Question: Below is an image of a 'ListView' row that is too short. I've tried too many combinations and yield my frustration to StackOverflow.

How can I fix this and show the whole row? Here is the XML for the item.
'''
<?xml version="1.0" encoding="utf-8"?>
<LinearLayout xmlns:android="http://schemas.android.com/apk/res/android"
android:layout_width="match_parent"
android:layout_height="fill_parent"
android:weightSum="1">
<LinearLayout android:id="@+id/item_left"
android:layout_width="wrap_content"
android:layout_height="fill_parent"
android:paddingRight="2dp"
android:paddingLeft="2dp"
android:background="@drawable/item_left"
android:layout_gravity="fill_vertical">
<TextView
android:id="@+id/status_day"
android:layout_gravity="center_vertical"
android:layout_width="40dp"
android:layout_height="wrap_content"
android:textColor="@color/item_left_text"
android:textSize="25sp"/>
</LinearLayout>
<LinearLayout
android:layout_width="match_parent"
android:layout_height="match_parent"
android:orientation="vertical"
android:paddingLeft="2dp"
android:background="@drawable/item_right"
android:layout_weight="1">
<TextView
android:id="@+id/date"
android:layout_width="wrap_content"
android:layout_height="wrap_content"
android:textColor="@color/item_right_text"
android:text="" />
<TextView
android:id="@+id/message"
android:layout_width="wrap_content"
android:layout_height="wrap_content"
android:textColor="@color/item_right_text"
android:text="" />
</LinearLayout>
<ImageButton
android:id="@+id/options"
android:background="@drawable/item_right"
android:layout_width="wrap_content"
android:layout_height="wrap_content"
android:src="@drawable/ic_menu_moreoverflow_normal_holo_light"
/>
</LinearLayout>
'''
Any help is appreciated.
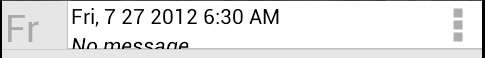
Answer: I set the height of the 'ImageButton' to 'match_parent'.
This fixed the issue oddly. Sigh.